Question: Working on a program to run on a dcPIC33 (coded in c obviously) using the XC16 compiler and MPLABX v2.10 IDE. I have implemented some functionality, one function of which is to send strings of text to a uart so i can see serial output using a serial terminal. My problem is found in this line.
'''
UART_Write_Text("Starting ADXL345 test...fdsbjugbbjkdsf");
'''
Which when you look at the below code should only run once however it is forever repeated in the terminal as if the int main fer looping, even though the main has a while loop at the bottom to keep it from ending i just can't see how it is managing to loop like this.
'''
/*
* File: main2.c
* Author: nedu
*
* Created on 14 July 2014, 15:57
*/
#include <xc.h>
#include <stdint.h>
#include <stdio.h>
#include <stdlib.h>
#if __XC16_VERSION < 1011
#warning "Please upgrade to XC16 v1.11 or newer."
#endif
#pragma config ICS = PGD3 // ICD Communication Channel Select bits (Communicate on PGEC3 and PGED3)
#pragma config JTAGEN = OFF // JTAG Enable bit (JTAG is disabled)
// FPOR
#pragma config ALTI2C1 = OFF // Alternate I2C1 pins (I2C1 mapped to SDA1/SCL1 pins)
#pragma config ALTI2C2 = OFF // Alternate I2C2 pins (I2C2 mapped to SDA2/SCL2 pins)
#pragma config WDTWIN = WIN25 // Watchdog Window Select bits (WDT Window is 25% of WDT period)
// FWDT
#pragma config WDTPOST = PS32768 // Watchdog Timer Postscaler bits (1:32,768)
#pragma config WDTPRE = PR128 // Watchdog Timer Prescaler bit (1:128)
#pragma config PLLKEN = ON // PLL Lock Enable bit (Clock switch to PLL source will wait until the PLL lock signal is valid.)
#pragma config WINDIS = OFF // Watchdog Timer Window Enable bit (Watchdog Timer in Non-Window mode)
#pragma config FWDTEN = OFF // Watchdog Timer Enable bit (Watchdog timer enabled/disabled by user software)
// FOSC
#pragma config POSCMD = NONE // Primary Oscillator Mode Select bits (XT Crystal Oscillator Mode)
#pragma config OSCIOFNC = OFF // OSC2 Pin Function bit (OSC2 is clock output)
#pragma config IOL1WAY = OFF // Peripheral pin select configuration (Allow multiple reconfigurations)
#pragma config FCKSM = CSECMD // Clock Switching Mode bits (Clock switching is enabled,Fail-safe Clock Monitor is disabled)
// FOSCSEL
#pragma config FNOSC = FRC // Oscillator Source Selection (Internal Fast RC (FRC))
#pragma config IESO = OFF // Two-speed Oscillator Start-up Enable bit (Start up with user-selected oscillator source)
// FGS
#pragma config GWRP = OFF // General Segment Write-Protect bit (General Segment may be written)
#pragma config GCP = OFF // General Segment Code-Protect bit (General Segment Code protect is Disabled)
#define FP 40000000
#define BAUDRATE 9600
#define BRGVAL ((FP/BAUDRATE)/16)-1
#define DELAY_105uS asm volatile ("REPEAT, #4201"); Nop(); // 105uS delay
unsigned int i;
char *temp[40];
#include "spi.h"
#include "ADXL345.h"
void delay_ms(long ms){
unsigned long x = 0;
for(x = 0; x <= ((FP/24000))*ms; x++)
Nop();
}
void __attribute__((__interrupt__)) _U1TXInterrupt(void)
{
IFS0bits.U1TXIF = 0; // Clear TX Interrupt flag
}
void UART_Write(char data)
{
while(!U1STAbits.TRMT);
U1TXREG = data;
}
void UART_Write_Text(char *text)
{
int i;
UART_Write('
');
UART_Write('
');
for(i=0;text[i]!='';i++)
UART_Write(text[i]);
}
void InitClock(){
PLLFBD=63; // M=65
CLKDIVbits.PLLPOST=0; // N2=2
CLKDIVbits.PLLPRE=1; // N1=3
// Initiate Clock Switch to FRC oscillator with PLL (NOSC=0b001)
__builtin_write_OSCCONH(0x01);
__builtin_write_OSCCONL(OSCCON | 0x01);
// Wait for Clock switch to occur
while (OSCCONbits.COSC!= 0b001);
// Wait for PLL to lock
while (OSCCONbits.LOCK!= 1);
}
void InitUart(){
U1MODEbits.STSEL = 0; // 1-Stop bit
U1MODEbits.PDSEL = 0; // No Parity, 8-Data bits
U1MODEbits.ABAUD = 0; // Auto-Baud disabled
U1MODEbits.BRGH = 0; // Standard-Speed mode
U1BRG = BRGVAL; // Baud Rate setting for 9600
U1STAbits.UTXISEL0 = 0; // Interrupt after one TX character is transmitted
U1STAbits.UTXISEL1 = 0;
IEC0bits.U1TXIE = 1; // Enable UART TX interrupt
RPOR4bits.RP43R = 1; //RP43/RB11 as U1TX
RPINR18bits.U1RXR = 42; //RP42/RB10 as U1RX
U1MODEbits.UARTEN = 1; // Enable UART
U1STAbits.UTXEN = 1; // Enable UART TX
/* Wait at least 105 microseconds (1/9600) before sending first char */
DELAY_105uS
}
int main(void)
{
InitClock();
InitUart();
spi_init();
UART_Write_Text("Starting ADXL345 test...fdsbjugbbjkdsf");
enable_adxl345();
int id = adxl345_devID();
sprintf(temp, "Device ID is: 0x%02x", id);
UART_Write_Text(temp);
UART_Write_Text("Done");
/*
//Go into standby mode to configure the device.
setPowerControl(0x00);
//Full resolution, +/-16g, 4mg/LSB.
setDataFormatControl(0x0B);
//3.2kHz data rate.
setDataRate(ADXL345_3200HZ);
//Measurement mode.
setPowerControl(0x08);
*/
int* readings[3] = {0,0,0};
getOutput(readings);
int inter = 7;
while(1)
{
delay_ms(1000);
/*UART_Write_Text("Starting ADXL345 test...");*/
sprintf(temp, "%i, %i, %i", inter, (int) readings[1], (int) readings[2]);
UART_Write_Text("WORK");
}
return 0;
}
'''

I just can't figure it out, hopefully someone can point me in the right direction?
UPDATE:
Managed to fix my problem, the reason for the program crashing was the for loop in the function UART_Write_Text() (The one commented out below).
'''
void UART_Write(char data)
{
while(!U1STAbits.TRMT);
U1TXREG = data;
}
void UART_Write_Text(char *text)
{
int i;
UART_Write('
');
UART_Write('
');
for(i=0;i<25;i++)
UART_Write(text[i]);
/*
for(i=0;text[i]!='';i++)
UART_Write(text[i]);
*/
}
'''
The for loop condition text[I]!='', I used '' to stop looping at the end of the char[] however I was under the assumption that '' meant a char that = NULL when for the condition to actually be met, there actually had to = ''.
Although no answer managed to catch this I would like to thank everyone who took their time to try and help me out on this and I have upvoted you all as all your answers helped in my understanding of C as a whole, since I have the opportunity to mark a question as answered im going to mark "gmch"'s answer as his explanation on the difference between an array of variables and an array of pointers to said variables is stellar in my opinion :).
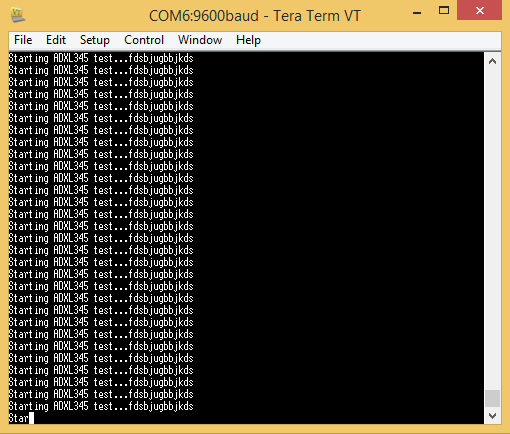
Answer: 'int* readings[3] = {0,0,0};' is an array of pointers to integers... which is probably why you '(int)readings[1]' to stop the compiler whining at you.
I cannot see a 'getOutput()' so cannot see what it will do with 'getOutput(readings)', but if it wants an array of pointers to int, then you are giving it three 0 pointers -- which may be bad.
As noted elsewhere, 'char *temp[40]' is similarly an array of pointers to 'char', not an array of 40 chars.
---
C is seriously baffling when it comes to arrays and pointers, not least because the name of the array is implicitly a pointer to the first element of an array, and (conversely) a pointer can be used as if it was an array. And "strings" just add to the confusion. So in...
'''
int readings[3] = { 11, 22, 33 } ;
int* p ;
'''
we have an array of three integers, called 'readings' intialised as shown, and a pointer to integer 'p', with no value. Now:
'''
readings[2] += 1 ;
'''
adds 1 to 'readings[2]' making '23'. And we can:
'''
p = readings ;
'''
So now 'p' points at the 'readings[0]' -- because the name of the array automagically works like a pointer to the start of the array. We could also have written:
'''
p = &readings[0] ;
'''
which you could argue is clearer... and is consistent with:
'''
p = &readings[1] ;
'''
Interestingly, you can write:
'''
p[1] += 1 ;
'''
('cos pointers and arrays are -- largely -- interchangable), which will set 'readings[2]' to '33'.
In fact the following all refer to 'readings[2]':
'''
*(p+1)
p[1]
readings[2]
*(readings+2)
'''
It gets better... when you (apparently) pass an array to a function, you are actually passing a pointer to the first element of the array. So your function can be:
'''
static void foo(int* z) .....
static void foo(int a[]) .....
'''
and the effect is the same. You can call it:
'''
foo(readings) ;
foo(p) ;
'''
and in the function itself 'a[2]' '*(a+2)' 'z[2]' '*(z+2)' are pretty much interchangeable.
As a rule I think of a definition:
char bar[22] ;
as creating a 'char*' (pseudo) pointer called 'bar' which implicitly points to a the first element of an array of 22 chars. If I also create:
'''
char* pc = bar ;
'''
then that's created a (real) pointer, also initialised to point at the first element of the array of 22 chars. The difference between 'bar' and 'pc' are small: (1) you cannot assign to 'bar' -- it is, effectively 'const'; (2) 'sizeof(bar)' gives the size of the , but 'sizeof(pc)' gives the size of the .